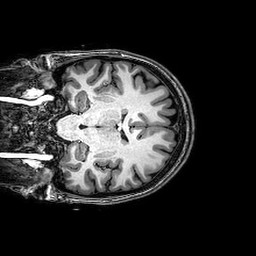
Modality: T1w
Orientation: coronal
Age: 22
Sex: female
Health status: healthy
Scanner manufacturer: philips
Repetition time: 0.008135 s
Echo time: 0.00373 s